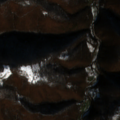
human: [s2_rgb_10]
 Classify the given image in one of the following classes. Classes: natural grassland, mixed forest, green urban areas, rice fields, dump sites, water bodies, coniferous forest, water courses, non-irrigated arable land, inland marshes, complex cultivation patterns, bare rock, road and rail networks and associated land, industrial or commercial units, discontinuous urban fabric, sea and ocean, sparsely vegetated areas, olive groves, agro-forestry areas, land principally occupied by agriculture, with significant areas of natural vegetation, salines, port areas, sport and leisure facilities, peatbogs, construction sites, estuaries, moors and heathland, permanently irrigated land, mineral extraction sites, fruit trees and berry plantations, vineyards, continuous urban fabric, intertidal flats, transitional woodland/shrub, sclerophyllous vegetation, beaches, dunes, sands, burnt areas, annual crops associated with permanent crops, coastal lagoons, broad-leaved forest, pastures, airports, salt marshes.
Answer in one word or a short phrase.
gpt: broad-leaved forest